Field crop: maize
Growth stage: 2
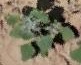
Species: chenopodium